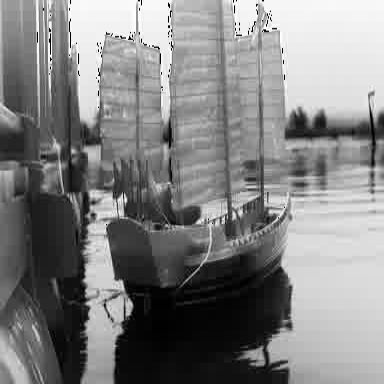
There is a sailboat in the infrared image.